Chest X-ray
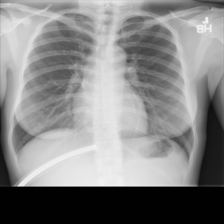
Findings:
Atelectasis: negative
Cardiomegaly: negative
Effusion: negative
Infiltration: negative
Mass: negative
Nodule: negative
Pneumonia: negative
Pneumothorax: negative
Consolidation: negative
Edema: negative
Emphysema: negative
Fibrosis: negative
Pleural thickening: negative
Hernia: negative